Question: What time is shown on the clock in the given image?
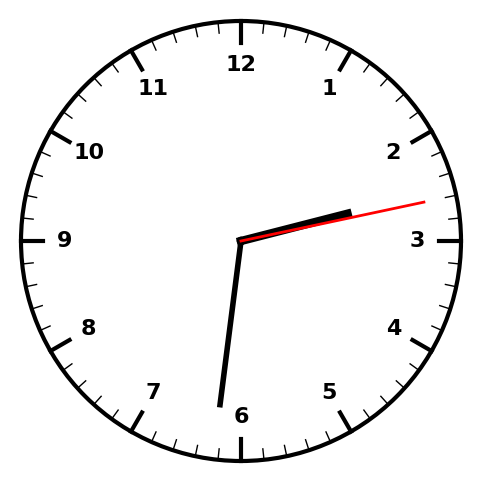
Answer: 02:31:13